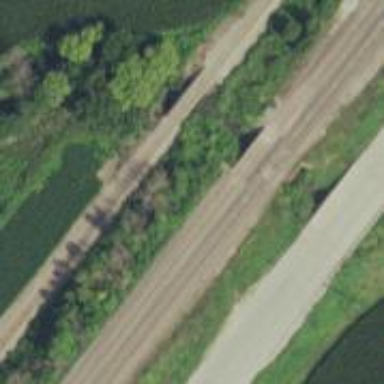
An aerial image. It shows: Railway track.